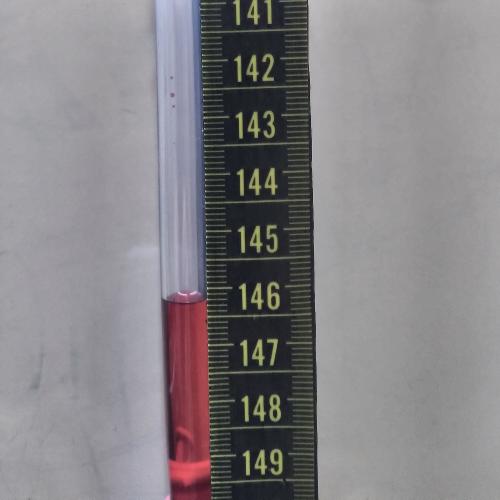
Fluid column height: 146.2 cm